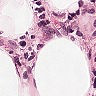
Metastatic tissue present: no